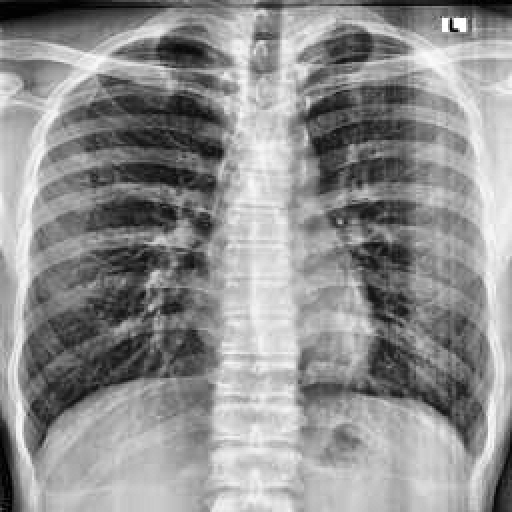
Finding: NORMAL